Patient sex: M
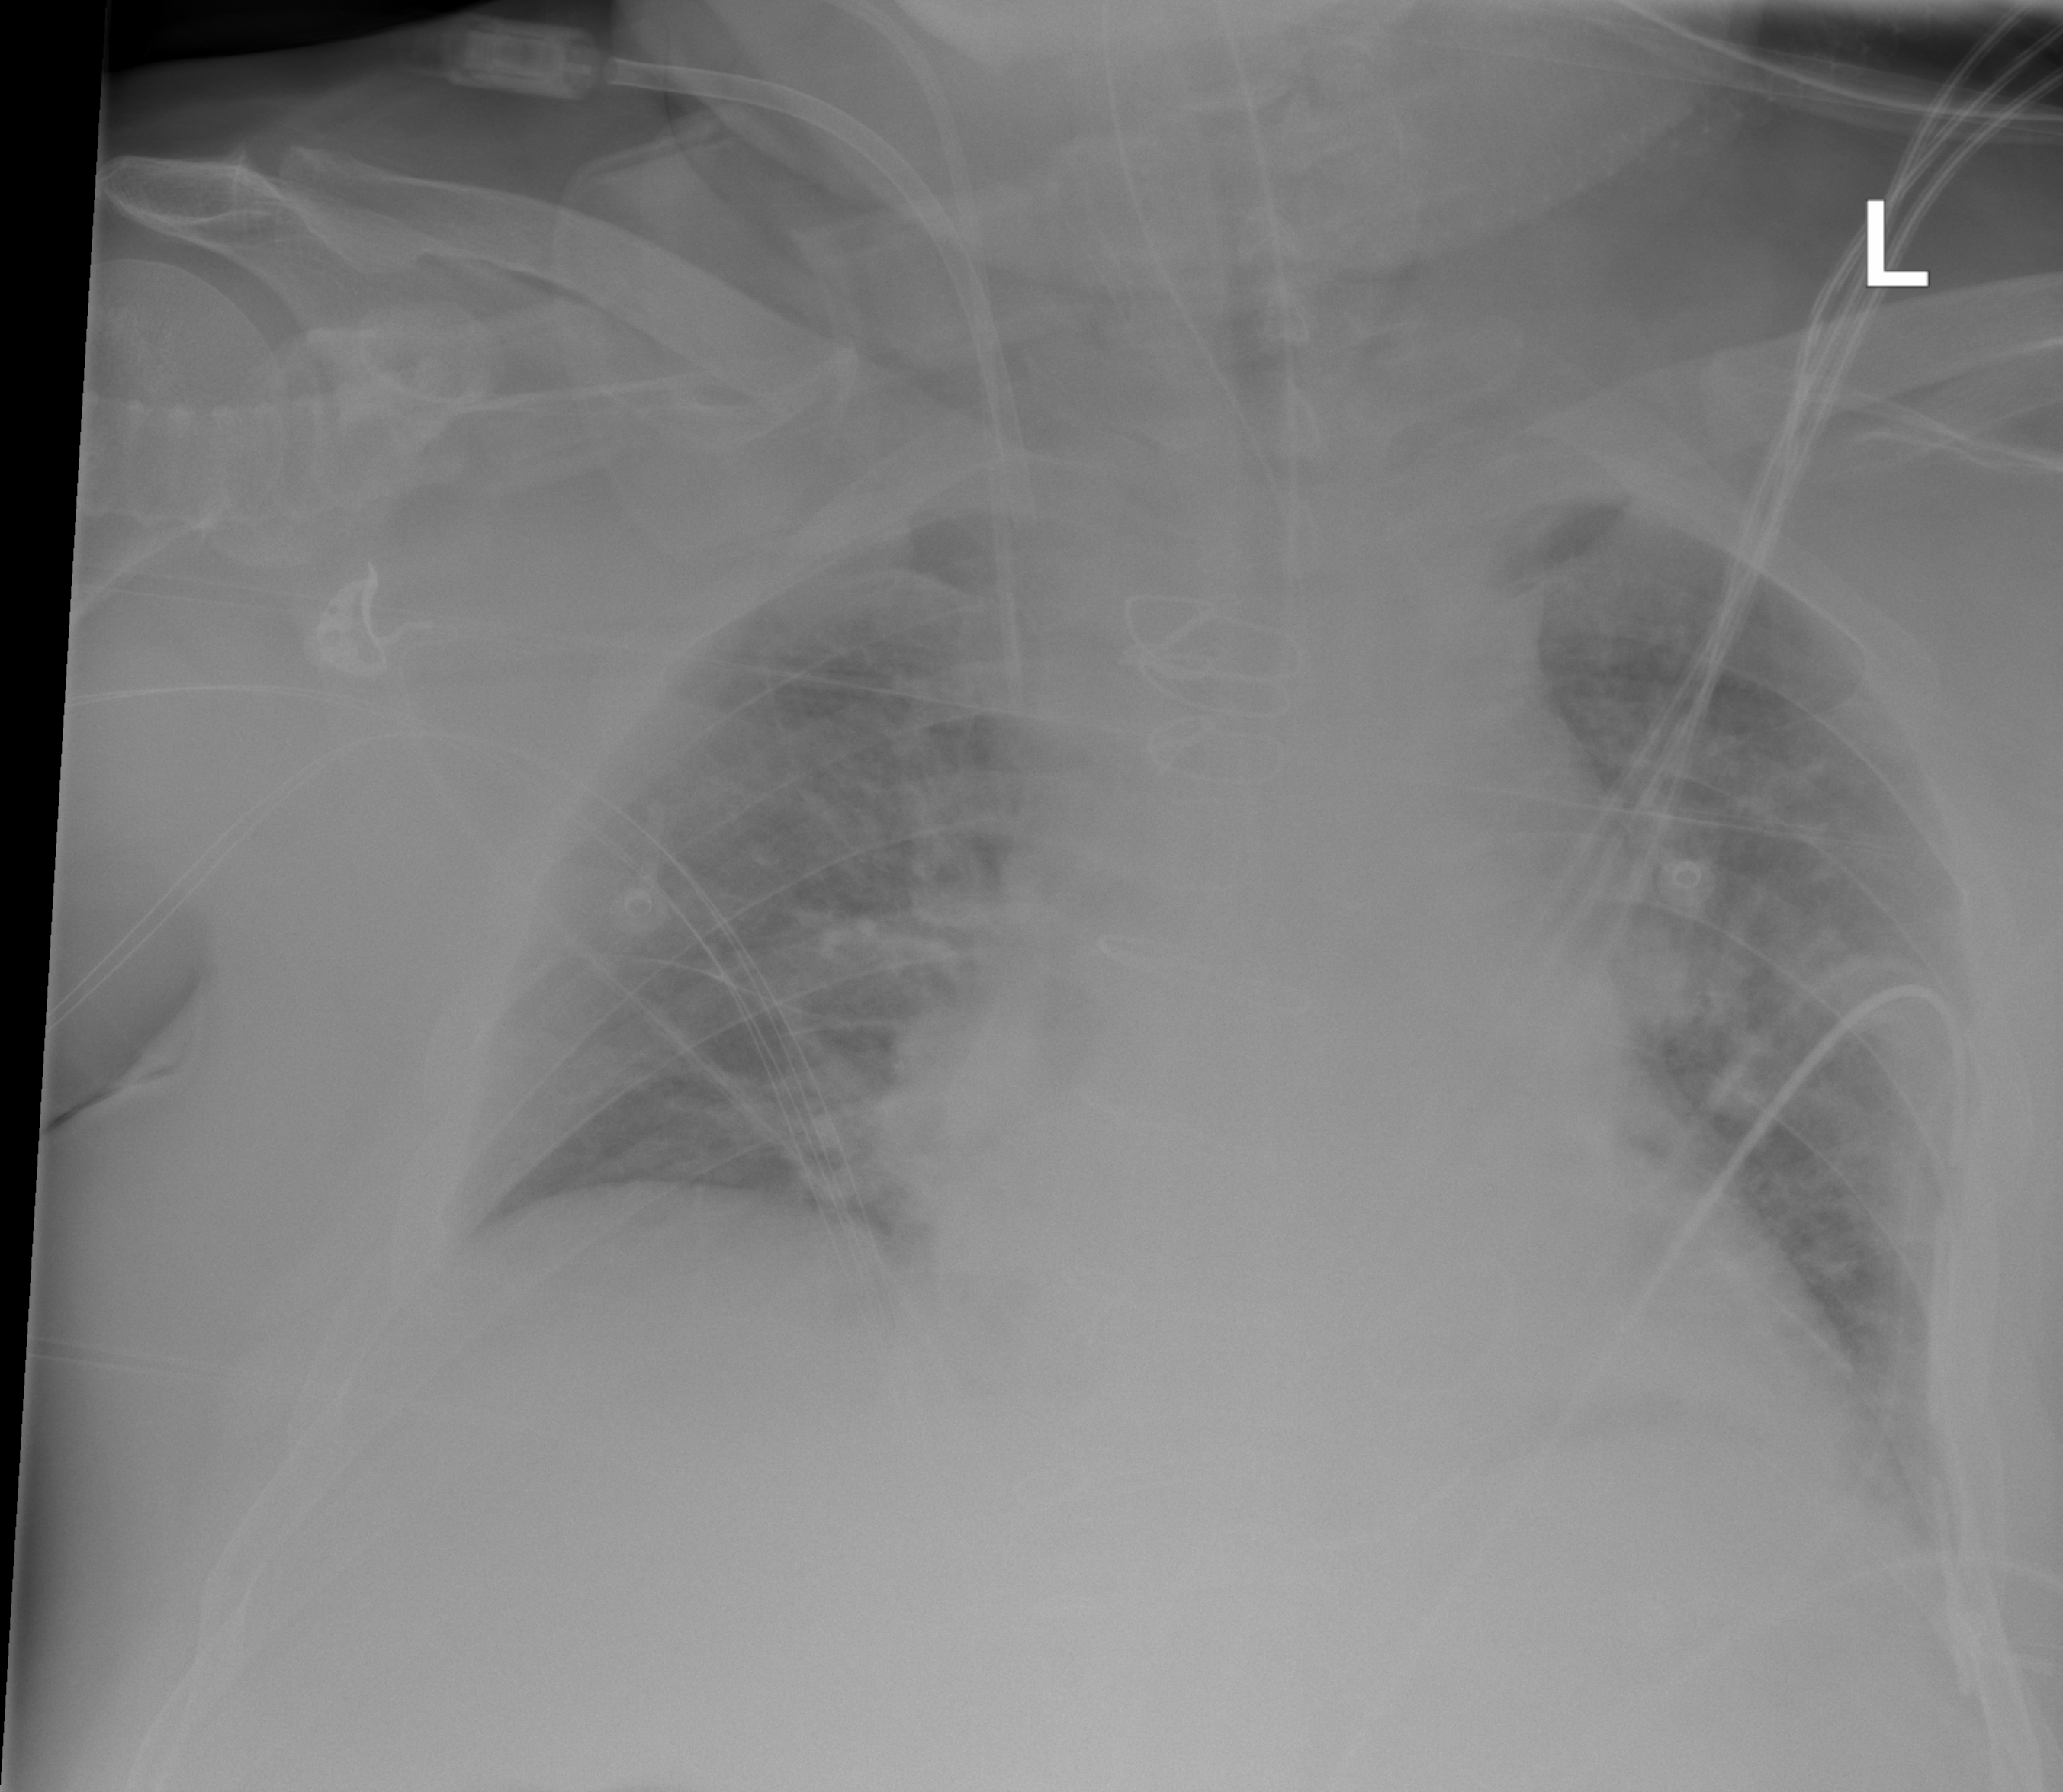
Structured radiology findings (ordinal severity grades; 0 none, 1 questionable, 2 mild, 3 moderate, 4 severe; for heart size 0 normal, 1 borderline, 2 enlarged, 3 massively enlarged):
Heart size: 2
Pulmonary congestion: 2
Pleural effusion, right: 0
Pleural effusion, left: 1
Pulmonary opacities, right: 2
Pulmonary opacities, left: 2
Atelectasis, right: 0
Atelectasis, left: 2